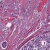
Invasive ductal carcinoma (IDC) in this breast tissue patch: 0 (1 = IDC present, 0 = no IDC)